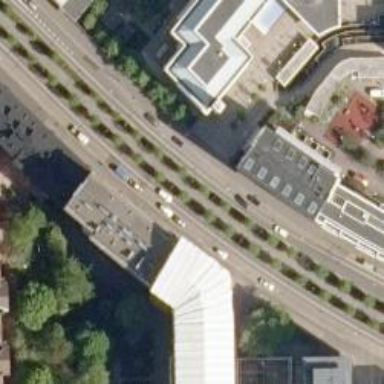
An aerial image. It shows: Secondary road with tram tracks embedded in asphalt.